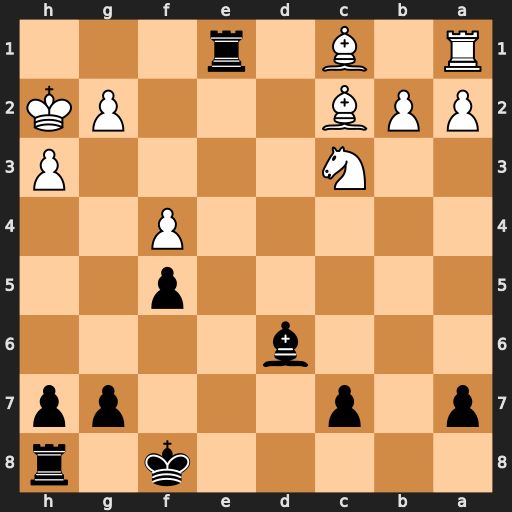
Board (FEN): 5k1r/p1p3pp/3b4/5p2/5P2/2N4P/PPB3PK/R1B1r3
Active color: b
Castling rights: -
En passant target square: -
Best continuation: Rxc1 Rxc1 Bxf4+ g3 Bxc1